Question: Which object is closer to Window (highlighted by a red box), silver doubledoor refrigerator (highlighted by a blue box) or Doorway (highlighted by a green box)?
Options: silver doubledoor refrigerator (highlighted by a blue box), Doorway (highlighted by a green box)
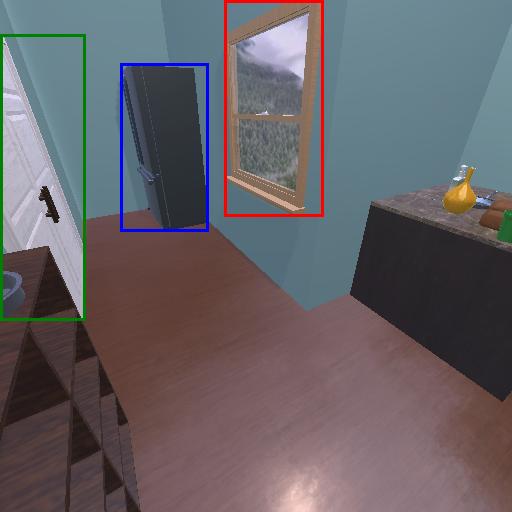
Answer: silver doubledoor refrigerator (highlighted by a blue box)